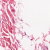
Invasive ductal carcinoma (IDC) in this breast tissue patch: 0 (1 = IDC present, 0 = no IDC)